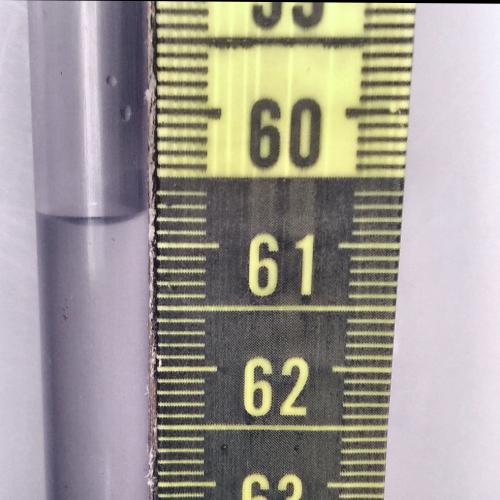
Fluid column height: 60.8 cm